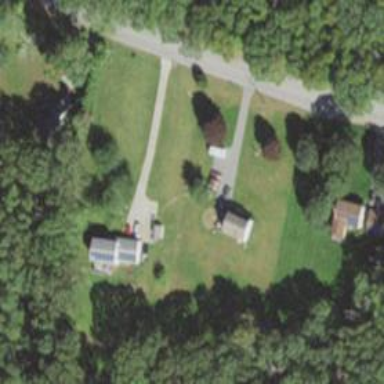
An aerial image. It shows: Residential driveway.